【题型】解答题　【知识点】函数　【难度】easy
如图，已知正比例函数图像经过点 $A(m,6)$ 和点 $(2,3)$。

\noindent (1) 求正比例函数的解析式及 $m$ 的值；

\noindent (2) 过点 $A$ 作 $y$ 轴的平行线，与反比例函数在第一象限内的分支交于点 $B$（点 $B$ 在点 $A$ 下方），若 $\triangle ABO$ 的面积为 10，求反比例函数的解析式。
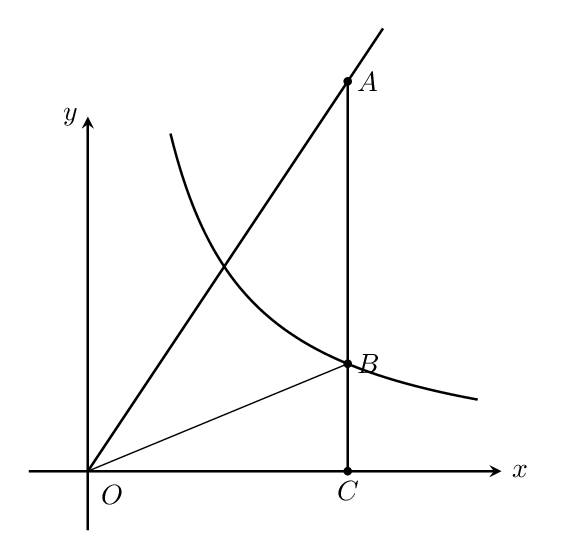
【解答】

\noindent \textbf{【答案】} (1)正比例函数解析式为$y=\dfrac{3}{2}x$，$m=4$
\noindent (2)$y=\dfrac{4}{x}$

\vspace{0.2cm}
\noindent \textbf{【分析】} 本题主要考查了求正比例函数解析式，反比例函数比例系数的几何意义，求正比例自变量的值：
\noindent （1）先利用待定系数法求出正比例函数解析式，进而求出$m$的值即可；
\noindent （2）延长$AB$交$x$轴于$C$，设反比例函数解析式为$y=\dfrac{k_1}{x}(k_1\neq 0)$，先证明$AB\perp x$轴，则$OC=4$，$AC=6$，再求出$S_{\triangle BOC}=S_{\triangle AOC}-S_{\triangle AOB}=2$，则$S_{\triangle BOC}=\dfrac{1}{2}k_1=2$，可得$k_1=4$，则反比例函数解析式为$y=\dfrac{4}{x}$．

\vspace{0.2cm}
\noindent \textbf{【详解】} （1）解：设正比例函数解析式为$y=kx(k\neq 0)$，
把$(2,3)$代入$y=kx(k\neq 0)$中得：$3=2k$，解得$k=\dfrac{3}{2}$，
$\therefore$正比例函数解析式为$y=\dfrac{3}{2}x$，
在$y=\dfrac{3}{2}x$中，当$y=\dfrac{3}{2}x=6$时，$x=4$，
$\therefore m=4$；

\noindent （2）解：延长$AB$交$x$轴于$C$，设反比例函数解析式为$y=\dfrac{k_1}{x}(k_1\neq 0)$，
$\because AB\parallel y$轴，
$\therefore AB\perp x$轴，
$\because A(4,6)$，
$\therefore OC=4$，$AC=6$，
$\therefore S_{\triangle AOC}=\dfrac{1}{2}OC\cdot AC=12$，
$\because \triangle ABO$的面积为$10$，
$\therefore S_{\triangle BOC}=S_{\triangle AOC}-S_{\triangle AOB}=2$，
$\because$点$B$在反比例函数图象上，
$\therefore S_{\triangle BOC}=\dfrac{1}{2}k_1=2$，
$\therefore k_1=4$，
$\therefore$反比例函数解析式为$y=\dfrac{4}{x}$．

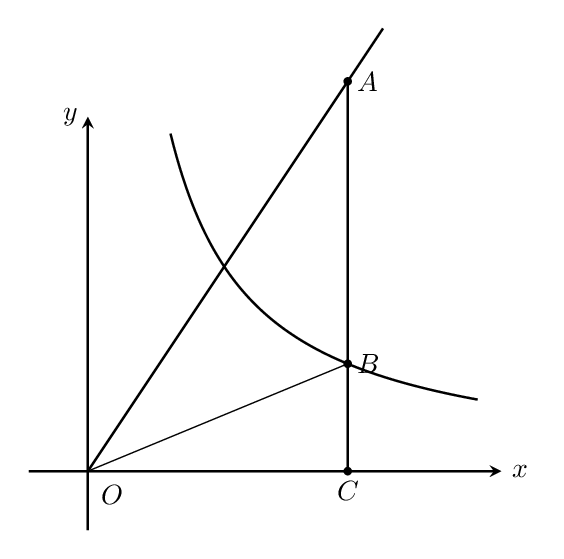